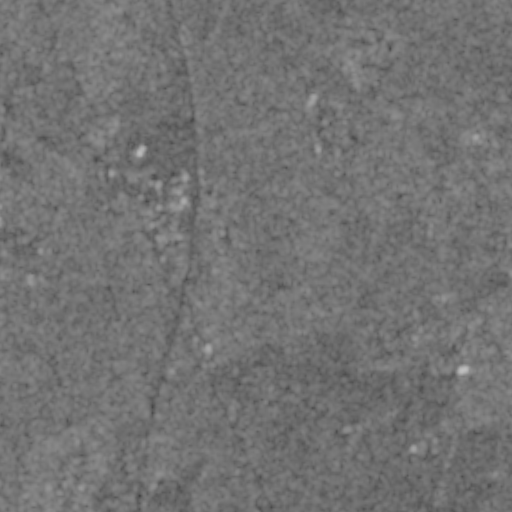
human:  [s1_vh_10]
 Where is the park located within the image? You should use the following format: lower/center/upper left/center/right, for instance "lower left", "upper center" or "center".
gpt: The park is located in the center left of the image.
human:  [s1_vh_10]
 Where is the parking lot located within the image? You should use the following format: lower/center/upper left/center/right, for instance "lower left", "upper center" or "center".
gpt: The parking lot is located in the center left of the image.
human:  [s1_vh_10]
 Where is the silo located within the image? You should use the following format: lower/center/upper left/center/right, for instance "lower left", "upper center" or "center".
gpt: The silo is located in the lower right of the image.
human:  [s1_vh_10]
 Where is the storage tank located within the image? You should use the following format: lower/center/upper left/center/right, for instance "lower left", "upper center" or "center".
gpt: The storage tank is located in the upper center of the image.
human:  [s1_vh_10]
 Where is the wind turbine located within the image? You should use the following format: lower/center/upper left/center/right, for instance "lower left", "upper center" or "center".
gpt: The wind turbine is located in the lower right of the image.
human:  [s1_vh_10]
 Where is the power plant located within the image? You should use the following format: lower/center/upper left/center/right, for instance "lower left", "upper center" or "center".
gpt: There is no power plant in the image.

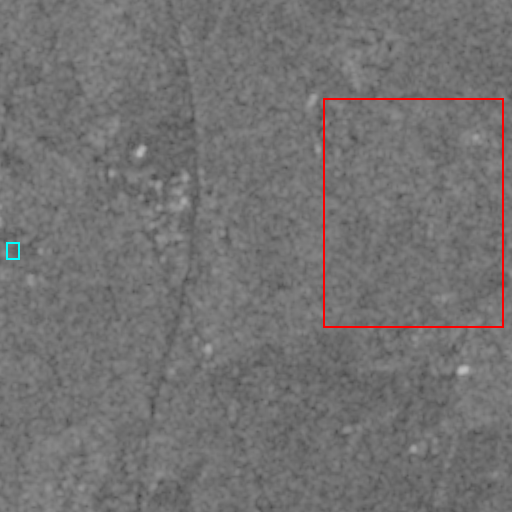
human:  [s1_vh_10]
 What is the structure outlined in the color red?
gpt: The structure outlined in red is a crop field.
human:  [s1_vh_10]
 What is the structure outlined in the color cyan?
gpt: The structure outlined in cyan is a park.
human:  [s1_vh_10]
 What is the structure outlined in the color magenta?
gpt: There is no magenta outline.